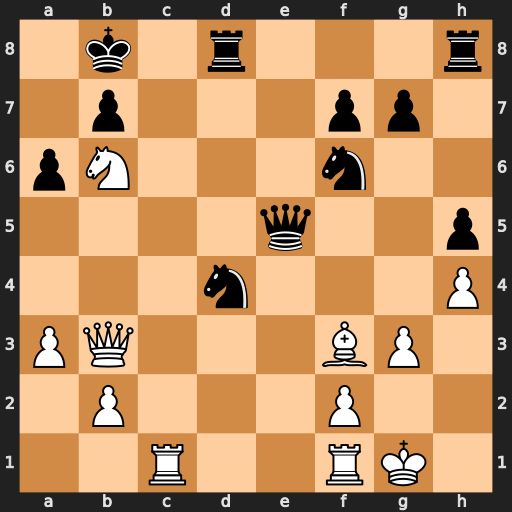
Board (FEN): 1k1r3r/1p3pp1/pN3n2/4q2p/3n3P/PQ3BP1/1P3P2/2R2RK1
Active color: w
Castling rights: -
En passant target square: -
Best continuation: Rc8+ Rxc8 Nd7+ Kc7 Qxb7+ Kd6 Nxe5